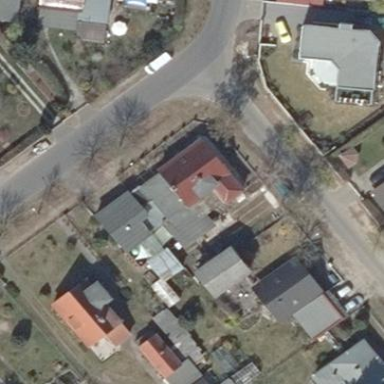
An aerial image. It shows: Detached building with gabled roof.